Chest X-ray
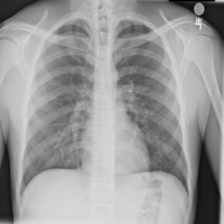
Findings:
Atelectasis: negative
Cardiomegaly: negative
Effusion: negative
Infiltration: negative
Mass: negative
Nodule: negative
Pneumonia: negative
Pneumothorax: negative
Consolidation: negative
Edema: negative
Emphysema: negative
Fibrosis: negative
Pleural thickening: negative
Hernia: negative